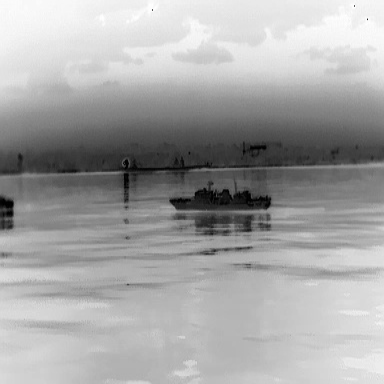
There is a warship in the infrared image.